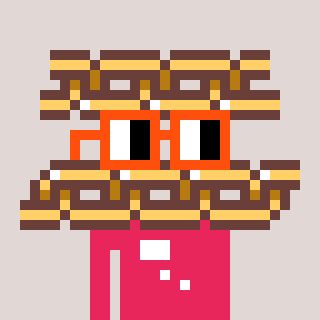
a pixel art character with square orange glasses, a chain-shaped head and a redpinkish-colored body on a warm background